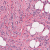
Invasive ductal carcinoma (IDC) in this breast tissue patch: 1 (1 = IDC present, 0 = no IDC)